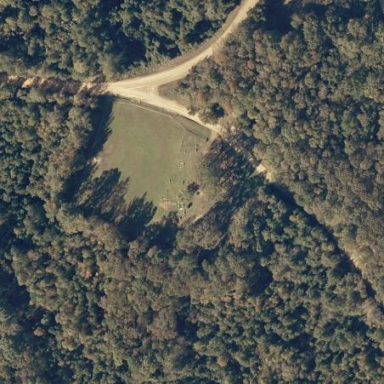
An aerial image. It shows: Cemetery.